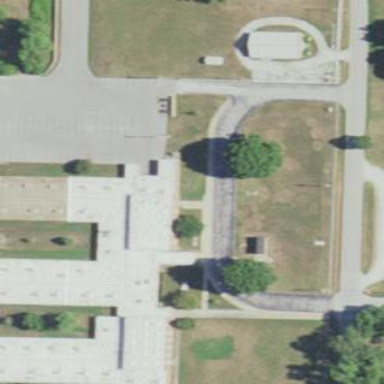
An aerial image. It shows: School building.